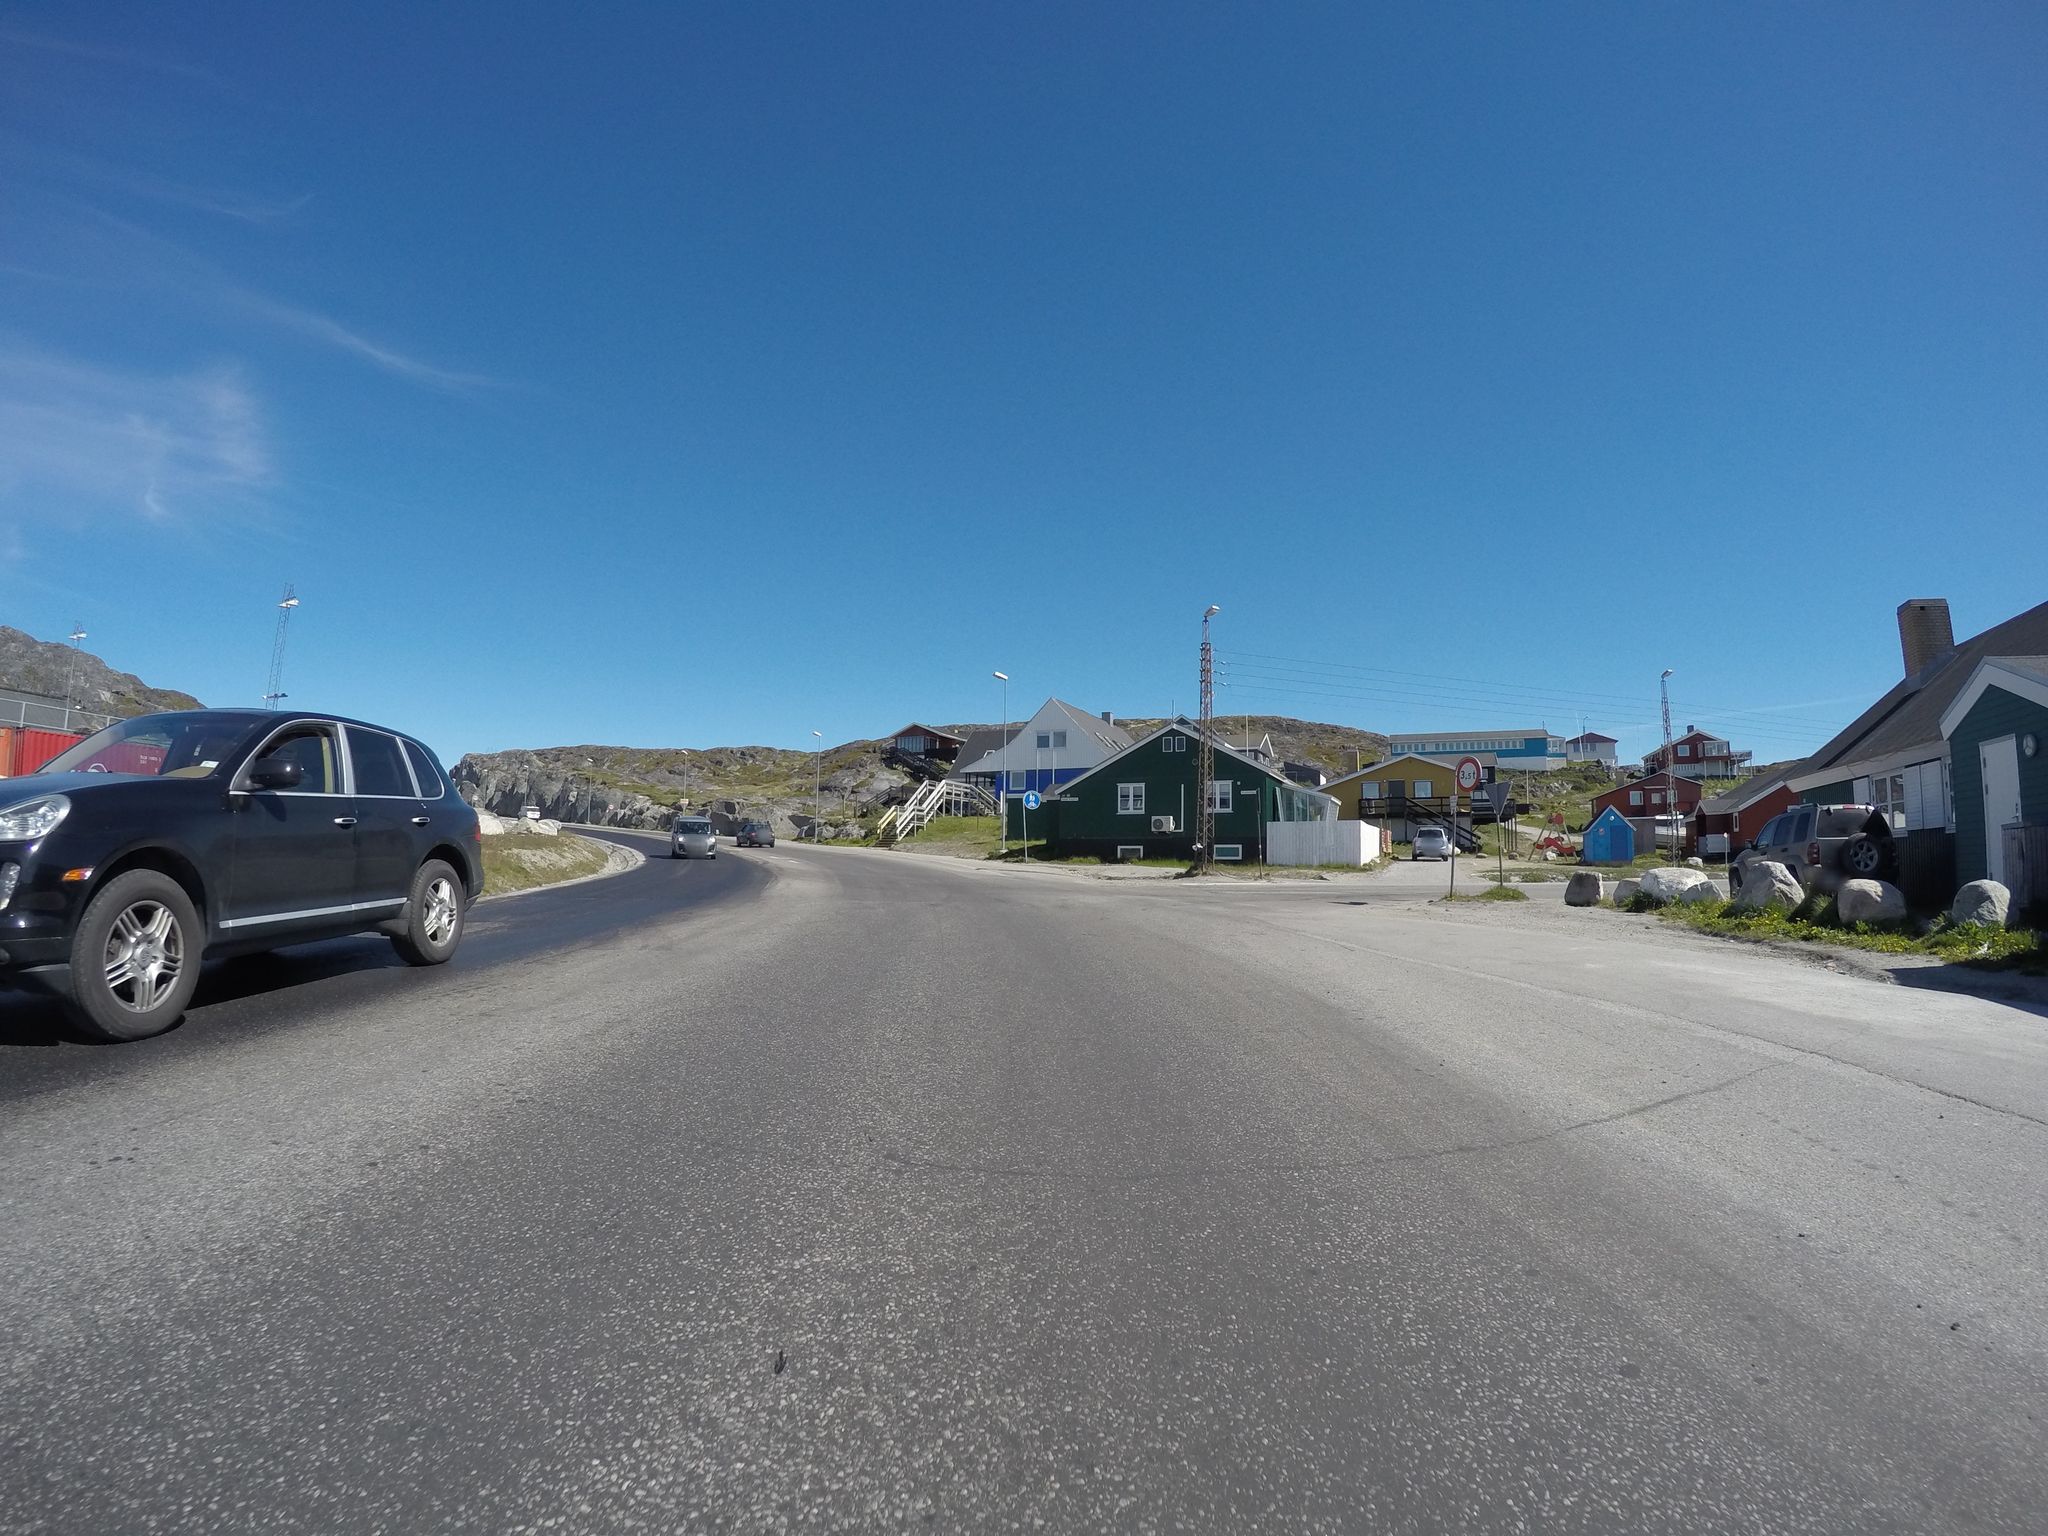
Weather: clear
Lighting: day
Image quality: good
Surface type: driving surface
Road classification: secondary
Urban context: dense urban cluster
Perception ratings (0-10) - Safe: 6.78, Lively: 6.92, Beautiful: 6.48, Boring: 5.63, Depressing: 1.67, Wealthy: 6.25